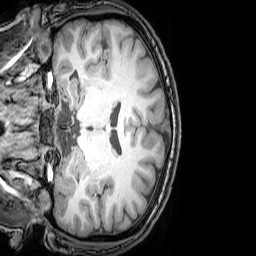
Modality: T1w
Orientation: coronal
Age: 22
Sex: male
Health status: healthy
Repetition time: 0.081 s
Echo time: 0.037 s